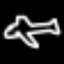
Label: airplane